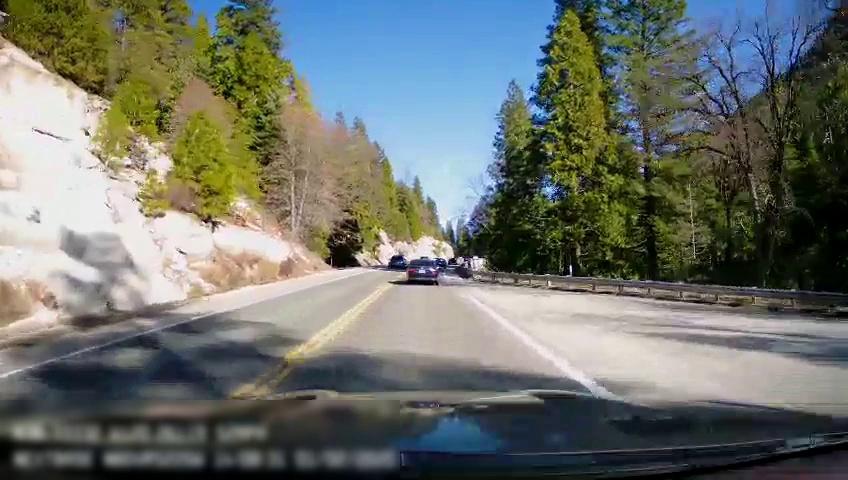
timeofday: Day
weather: Sunny
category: Drivable Space
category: Vehicles | Car
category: Vehicles | SUV
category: Vehicles | Car
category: Lanes | Opposite Lane
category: Lanes | Opposite Lane
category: Lanes | Current Lane
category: Lanes | Current Lane